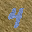
Label: 4